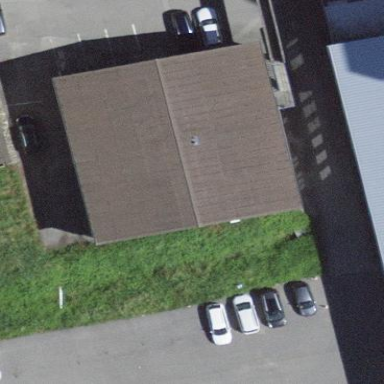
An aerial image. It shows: Commercial building.